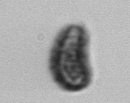
Label: Pseudochattonella_farcimen